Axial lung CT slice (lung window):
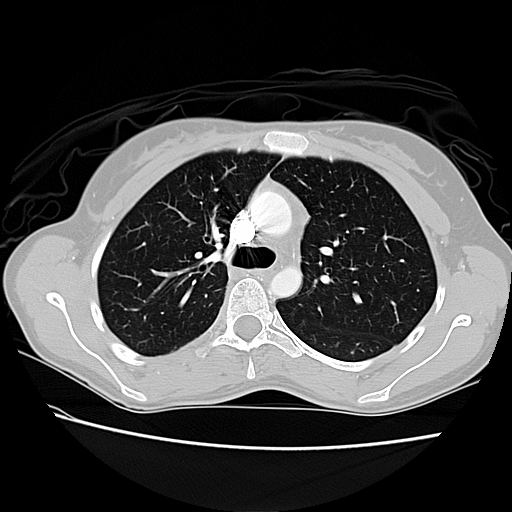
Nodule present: no